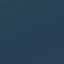
Land use / land cover class: SeaLake